Question: I used sql server session mode in my application. The session id is generated as soon as the page loads. I have a user login in the start page. But I need the session id to be created after the user login is successful.
'''
<sessionState mode="SQLServer" sqlConnectionString="DBConnection" allowCustomSqlDatabase="true" regenerateExpiredSessionId="false" cookieless="false" timeout="1" ></sessionState>
<add name="DBConnection" connectionString="Data Source=localhost;DataBase=ASPState;Integrated Security=True;uid=sa;pwd=password-1" providerName="System.Data.SqlClient"/>
'''
How the session id is created ? as the page loads. Do I need to specify any code in the user login method.

Any suggestions..
When the Login page is loaded, the session id is created in ASPState database as below.
'''
SessionId Created Expires LockDate LockDateLocal LockCookie Timeout Locked SessionItemShort SessionItemLong Flags
sf4chi20mebkfaw4taz345h5739e38f4 2013-01-08 12:38:23.<PHONE>-08 12:39:23.<PHONE>-08 12:38:23.<PHONE>-08 18:08:23.340 1 1 0 0x010000000000FF NULL 0
'''
Can I set the session to be created after the login is completed. ?
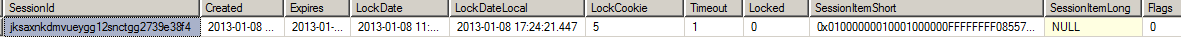
Answer: > Can i know how the session id is created as the application starts.?
The session isn't created as the application starts but rather when the user firsts hits the application.
> Can I set the session to be created after the login is completed. ?
You need to <URL> once the user is authenticated.
For those of you that think that the OP is trying to solve a problem that doesn't exist, please read up on <URL>.